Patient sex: M
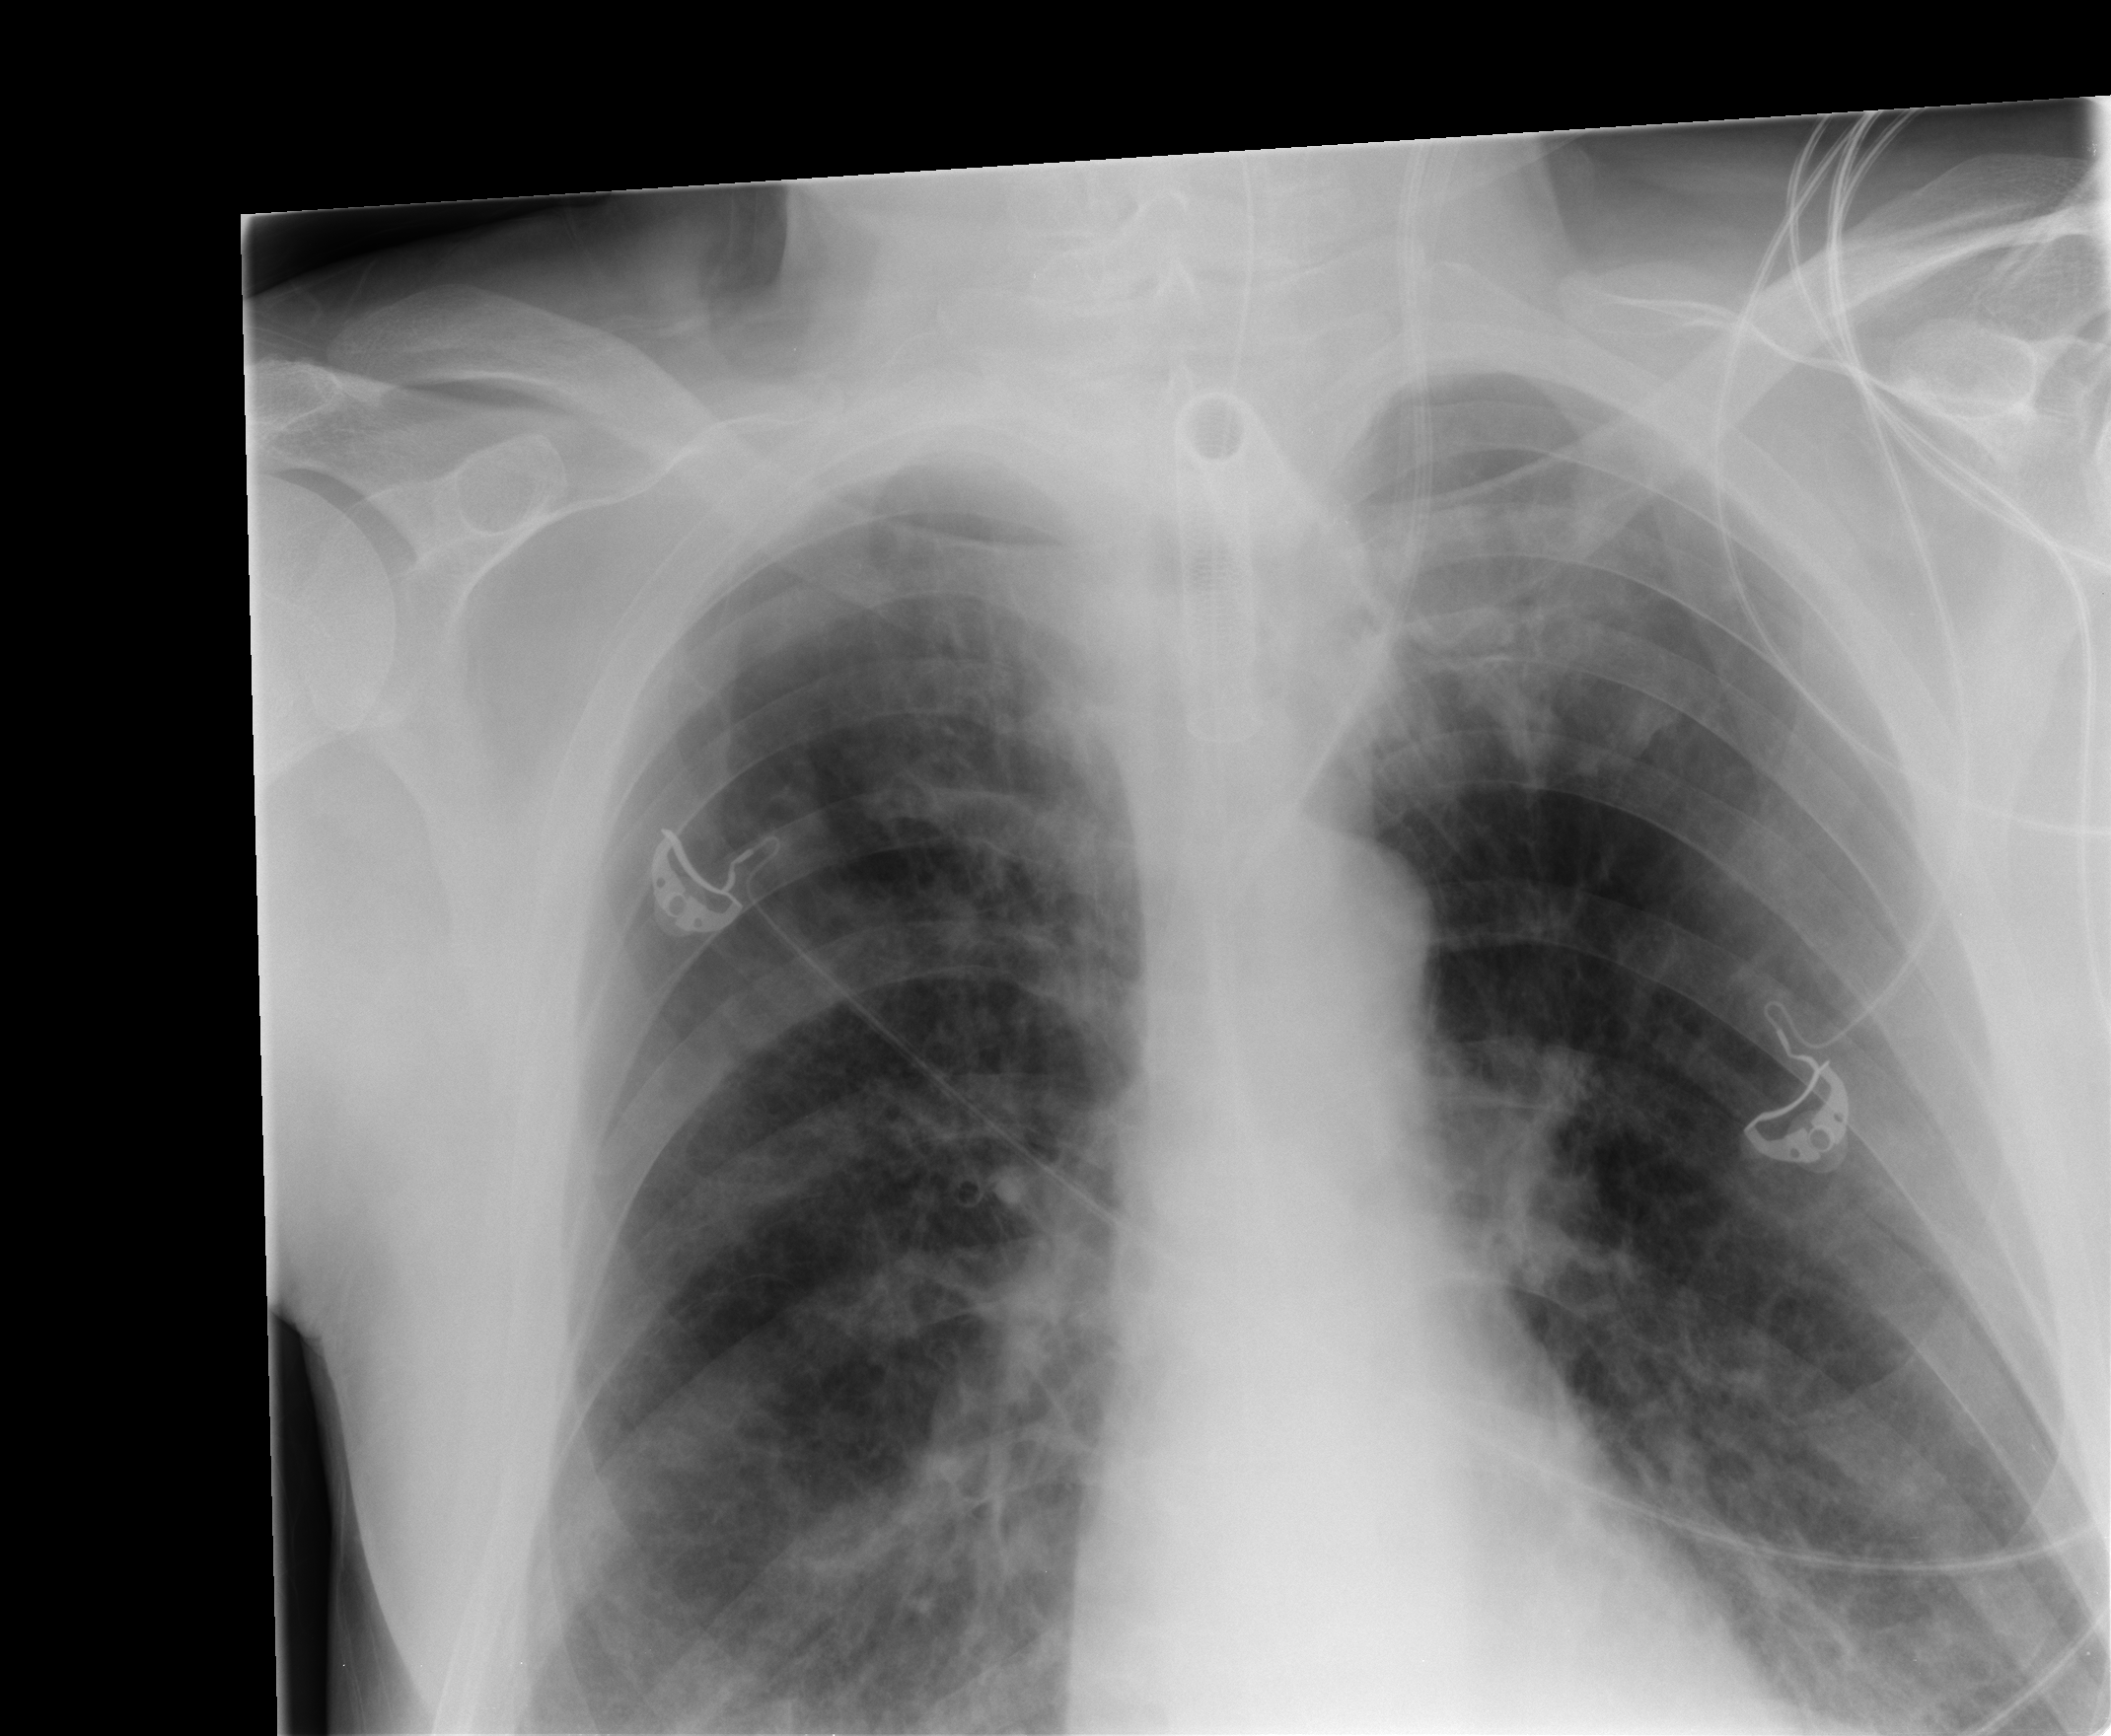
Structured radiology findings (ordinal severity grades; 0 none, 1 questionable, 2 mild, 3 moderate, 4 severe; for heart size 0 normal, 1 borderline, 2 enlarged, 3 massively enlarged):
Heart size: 0
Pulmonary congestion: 0
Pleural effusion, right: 0
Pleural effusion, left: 2
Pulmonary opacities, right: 2
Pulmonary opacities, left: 2
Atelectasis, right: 2
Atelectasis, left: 2